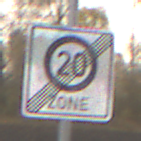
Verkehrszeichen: EndeZone20
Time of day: MorningAfternoon
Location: Outdoor (Nature)
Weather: Overcast
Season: NotSpecified
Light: Natural